Interaction volume radius: 10 \u00c5
Interaction volume height: 30 \u00c5
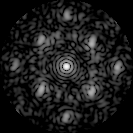
Disorder parameter: 0.4712